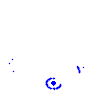
Particle: electron